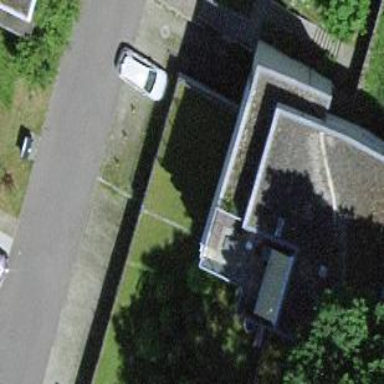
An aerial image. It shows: Group of garages.